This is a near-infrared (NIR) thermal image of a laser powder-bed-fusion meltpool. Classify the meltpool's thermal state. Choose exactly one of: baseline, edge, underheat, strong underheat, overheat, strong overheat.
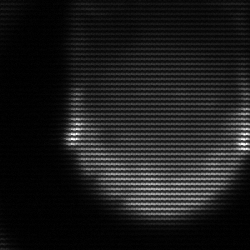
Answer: edge